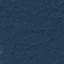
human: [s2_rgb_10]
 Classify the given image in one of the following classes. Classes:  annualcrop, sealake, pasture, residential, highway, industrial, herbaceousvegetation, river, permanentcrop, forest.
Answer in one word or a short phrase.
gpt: Forest